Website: bh-photo
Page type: customer-info-address
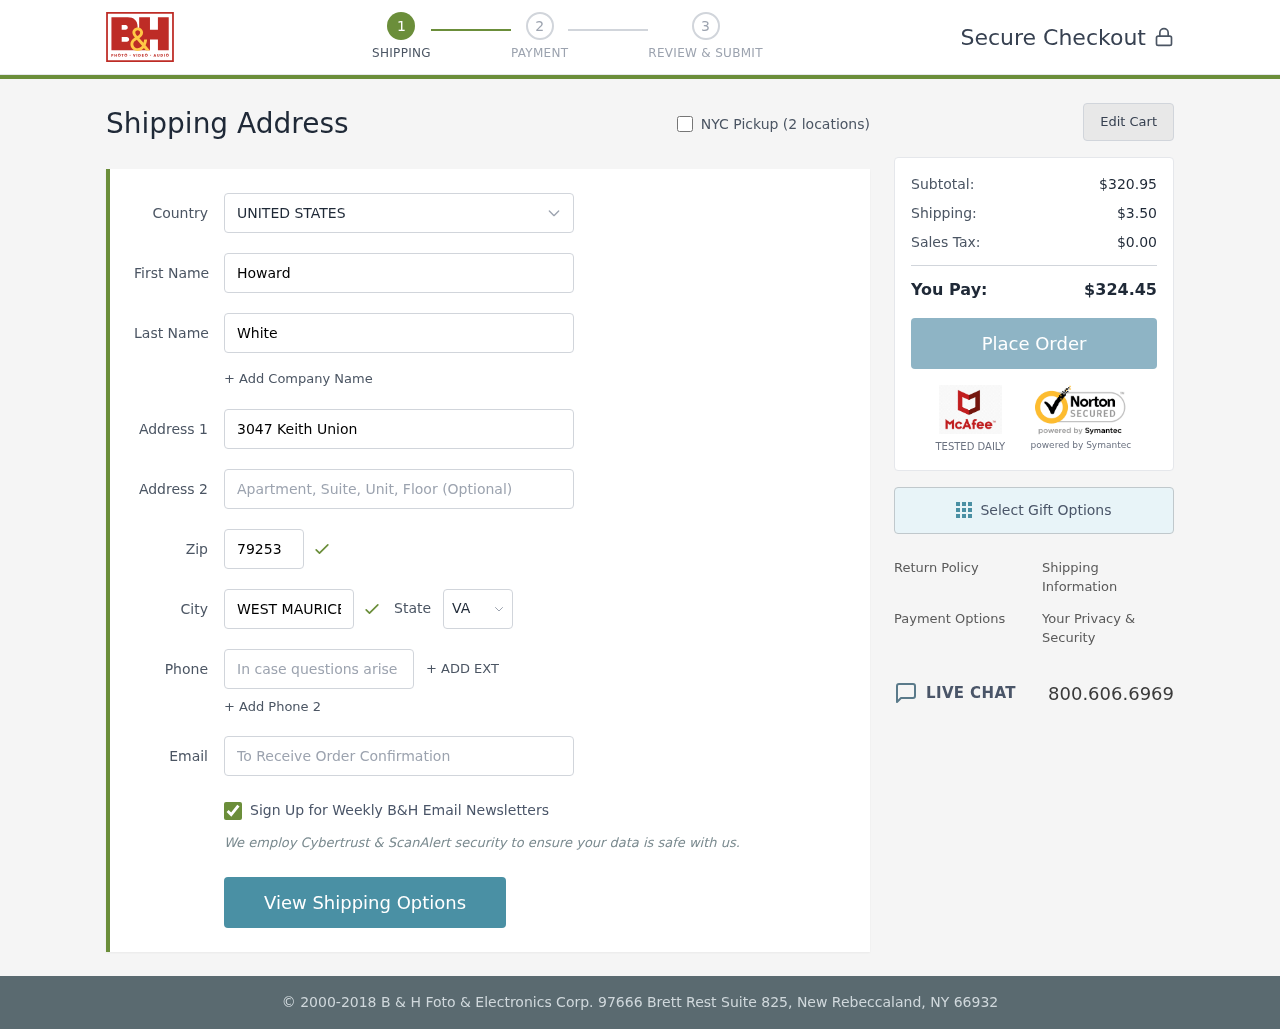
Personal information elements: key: PII_CITY
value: West Maurice
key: PII_COUNTRY
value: United States
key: PII_EMAIL
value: howard_white@hotmail.com
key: PII_FIRSTNAME
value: Howard
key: PII_LASTNAME
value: White
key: PII_PHONE
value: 5304673809
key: PII_POSTCODE
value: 79253
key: PII_STATE_ABBR
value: VA
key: PII_STREET
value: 3047 Keith Union
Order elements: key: ORDER_SUBTOTAL
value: $320.95
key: ORDER_SHIPPING_COST
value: $3.50
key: ORDER_TAX
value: $0.00
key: ORDER_TOTAL
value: $324.45